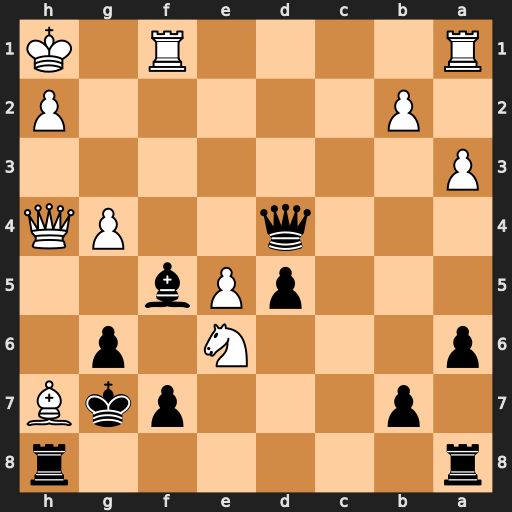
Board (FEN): r6r/1p3pkB/p3N1p1/3pPb2/3q2PQ/P7/1P5P/R4R1K
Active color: b
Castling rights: -
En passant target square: -
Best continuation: Bxe6 Qf6+ Kxh7